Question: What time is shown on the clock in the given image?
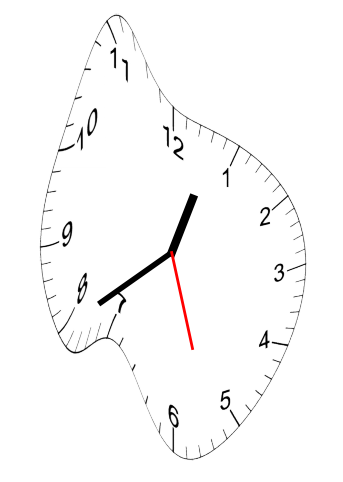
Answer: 12:39:27